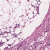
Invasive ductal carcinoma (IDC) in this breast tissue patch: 1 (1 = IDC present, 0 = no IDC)